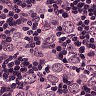
Metastatic tissue present: yes